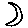
Label: moon